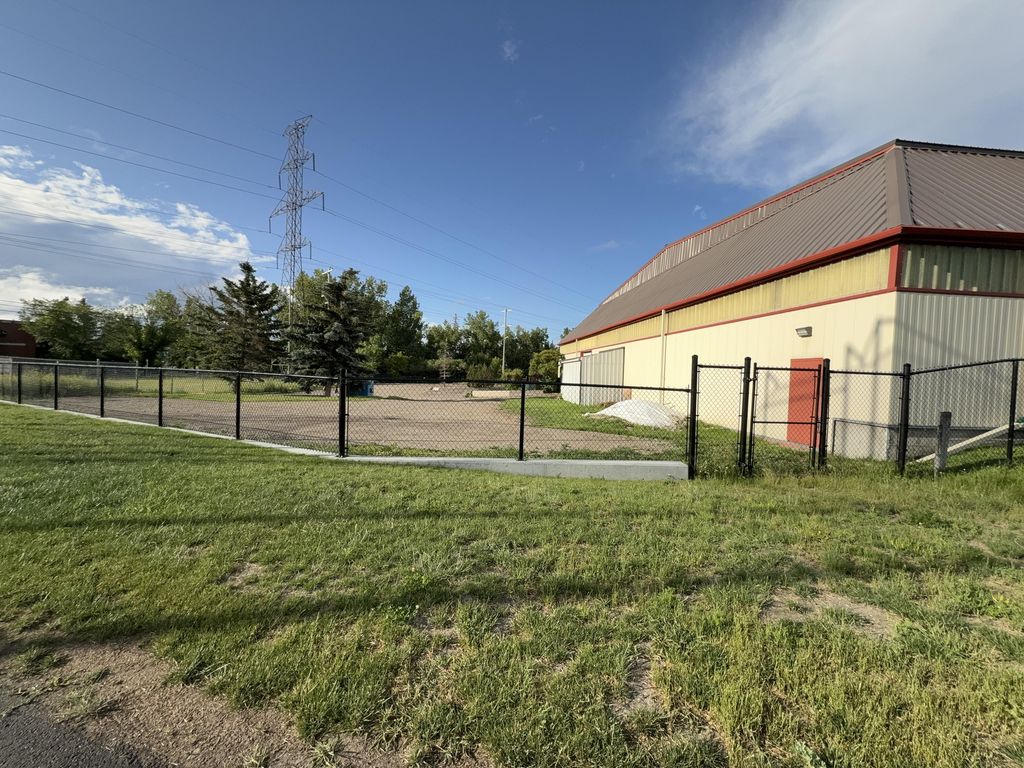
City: calgary